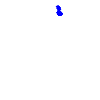
Particle: electron